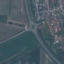
Label: Highway